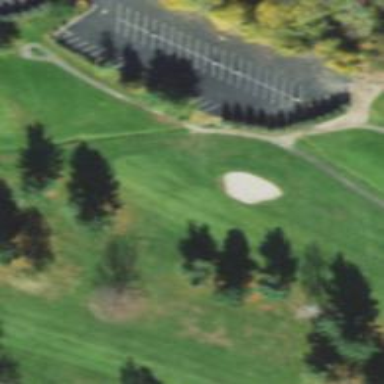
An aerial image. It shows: Golf hole.